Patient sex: M
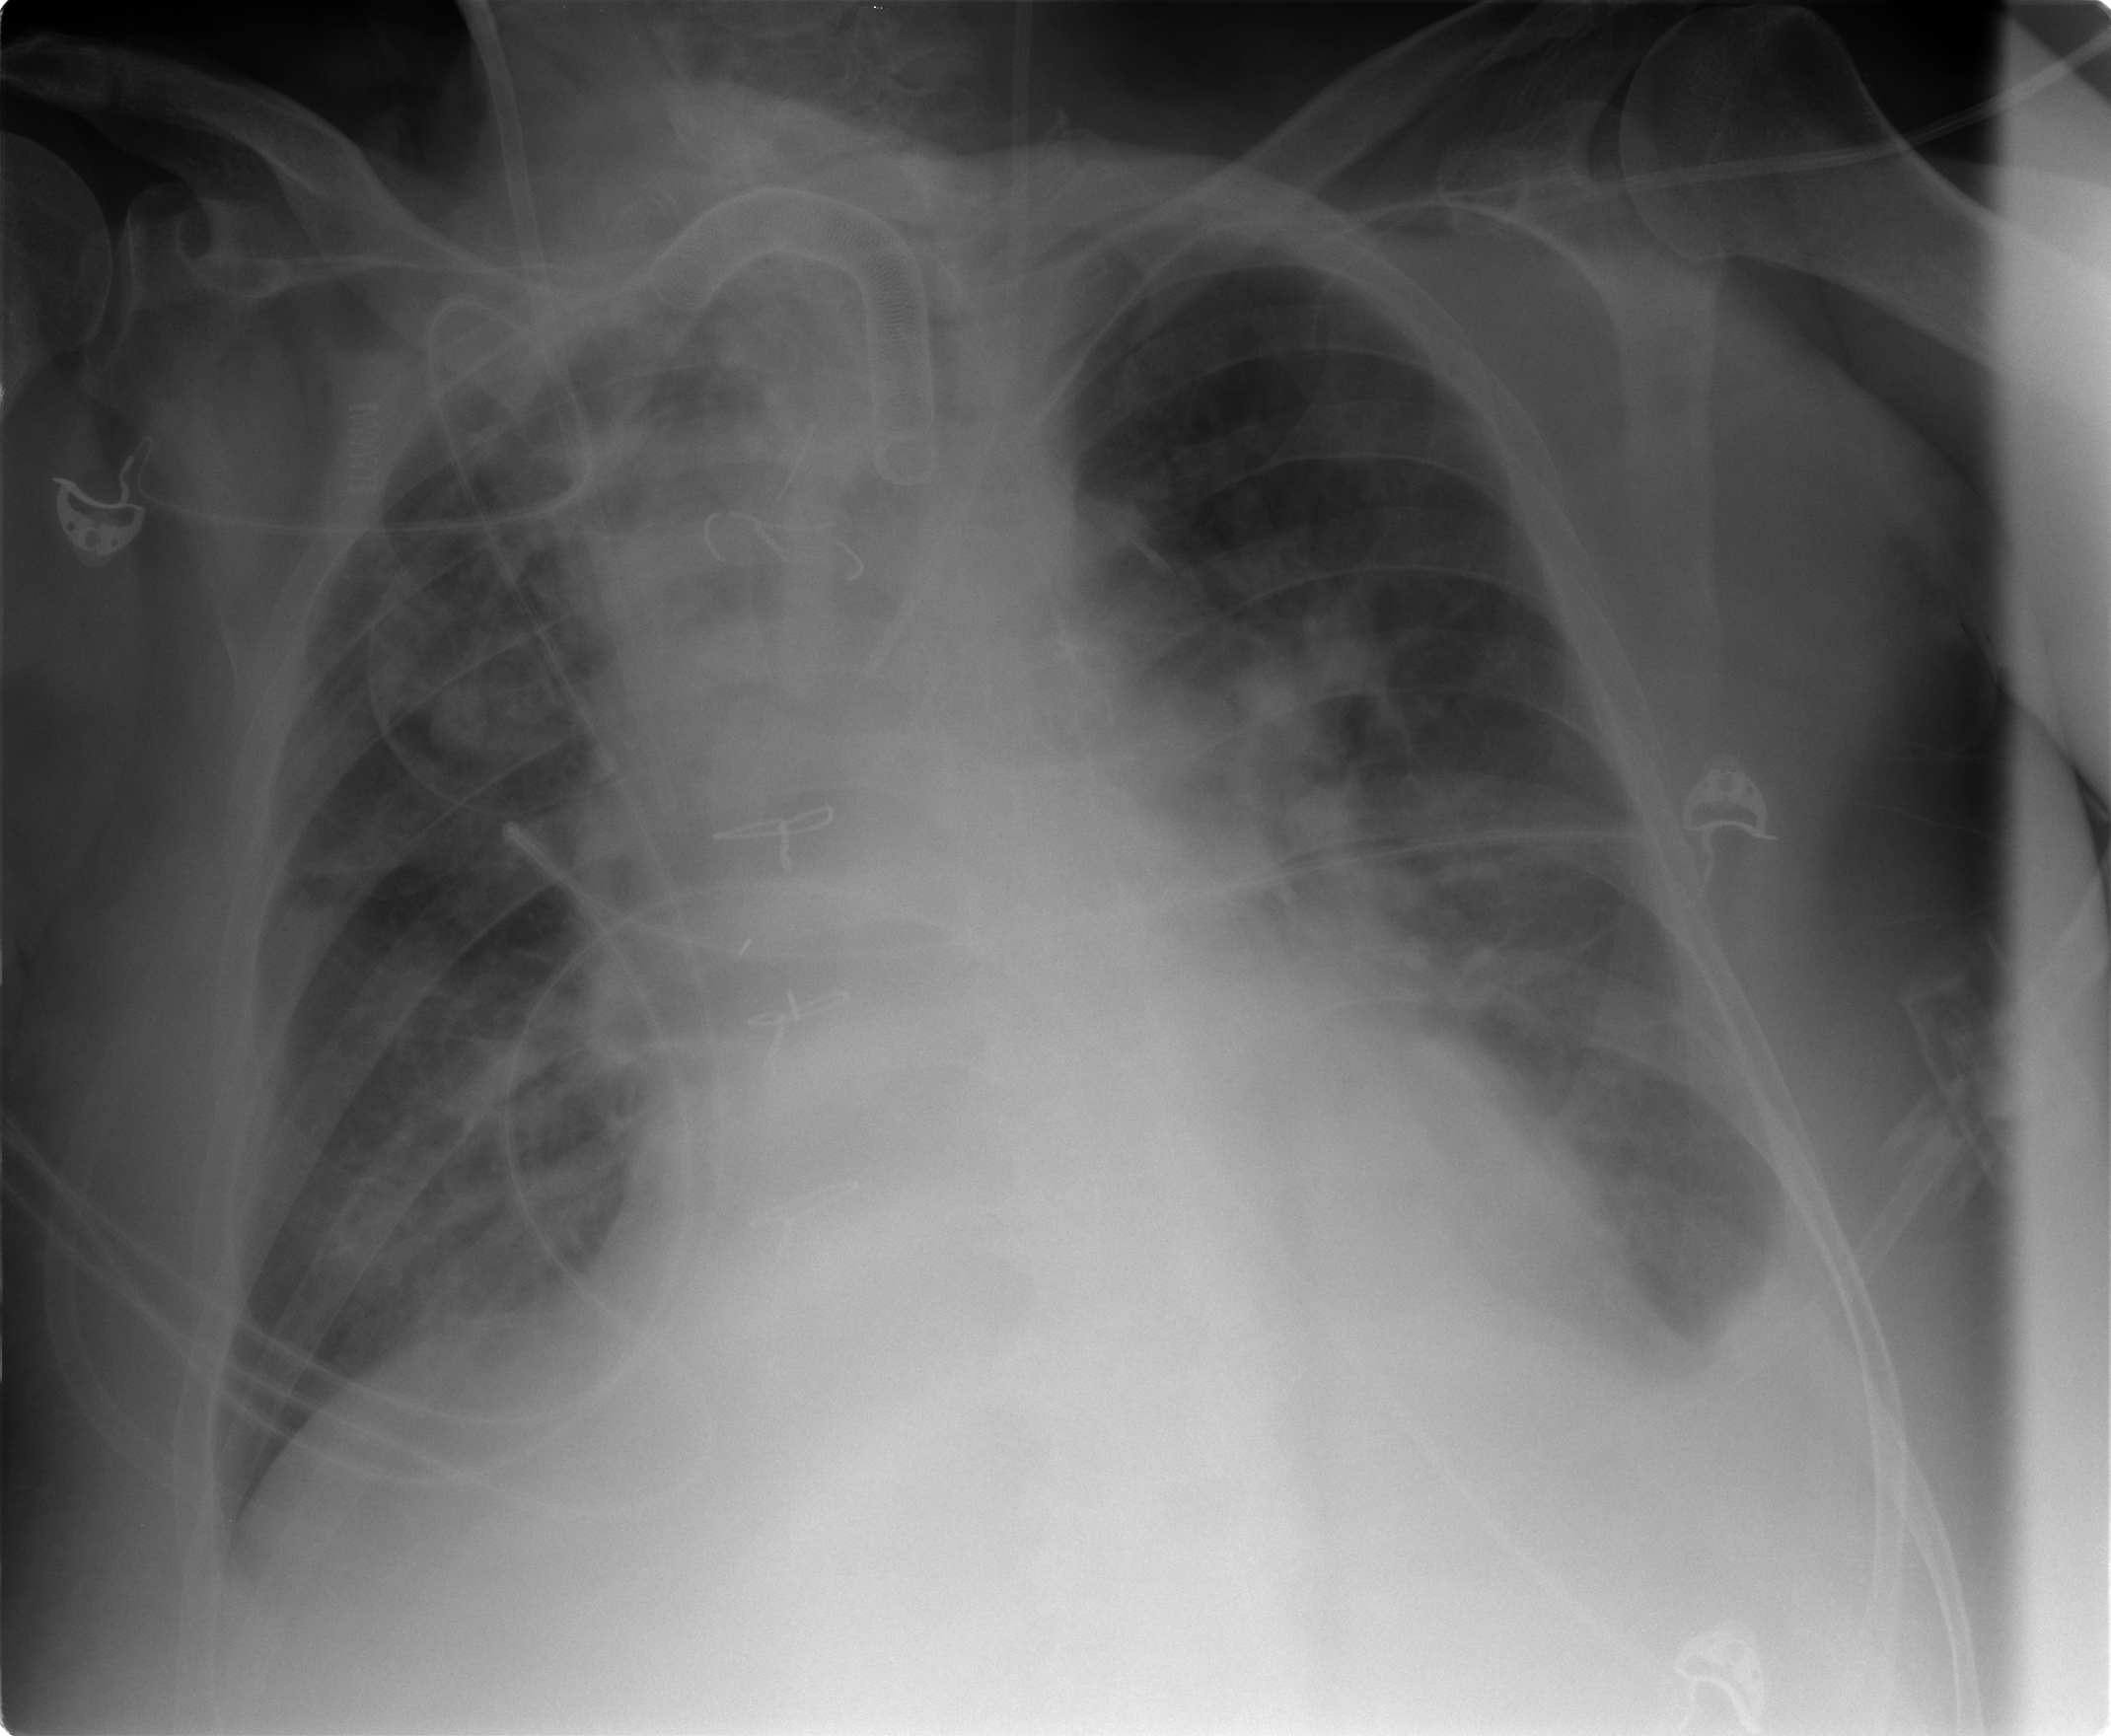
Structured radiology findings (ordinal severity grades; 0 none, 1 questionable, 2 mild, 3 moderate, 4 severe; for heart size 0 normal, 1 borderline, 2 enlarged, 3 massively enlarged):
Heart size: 2
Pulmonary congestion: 2
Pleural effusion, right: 2
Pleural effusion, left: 2
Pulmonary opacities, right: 2
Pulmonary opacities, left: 2
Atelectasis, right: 2
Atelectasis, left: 2